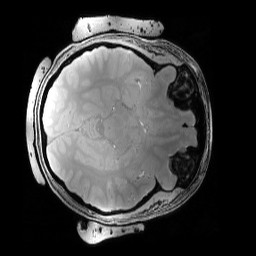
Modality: PDw
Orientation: axial
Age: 26
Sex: female
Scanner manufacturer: siemens
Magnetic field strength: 6.98 T
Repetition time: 1.38 s
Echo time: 0.00242 s